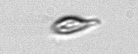
Label: Cryptophyta